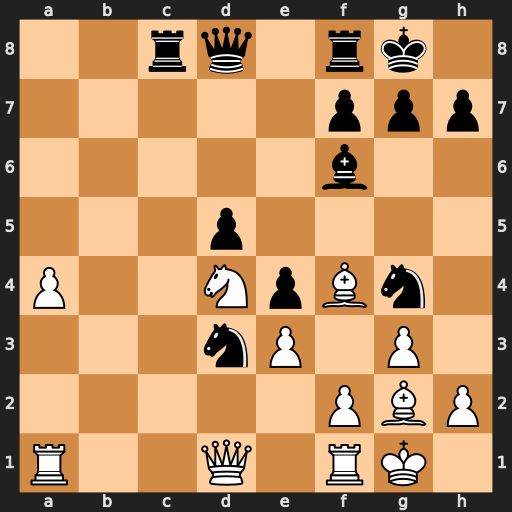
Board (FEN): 2rq1rk1/5ppp/5b2/3p4/P2NpBn1/3nP1P1/5PBP/R2Q1RK1
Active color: w
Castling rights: -
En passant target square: -
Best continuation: Qxg4 Bxd4 exd4